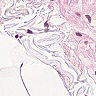
Metastatic tissue present: no